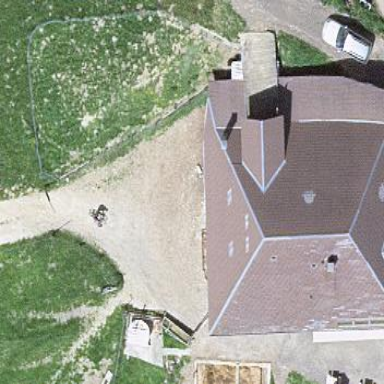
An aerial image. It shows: Farm building.